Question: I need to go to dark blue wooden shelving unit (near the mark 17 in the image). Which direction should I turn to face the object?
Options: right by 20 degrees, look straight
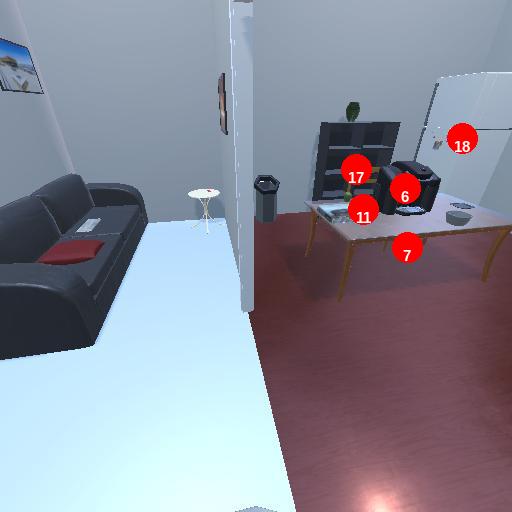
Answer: right by 20 degrees